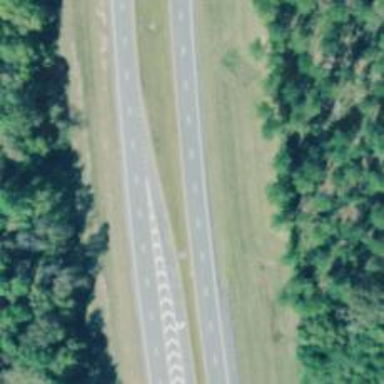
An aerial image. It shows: Expressway with asphalt surface classified as trunk highway.